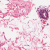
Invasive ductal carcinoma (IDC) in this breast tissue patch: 0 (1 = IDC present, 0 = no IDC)